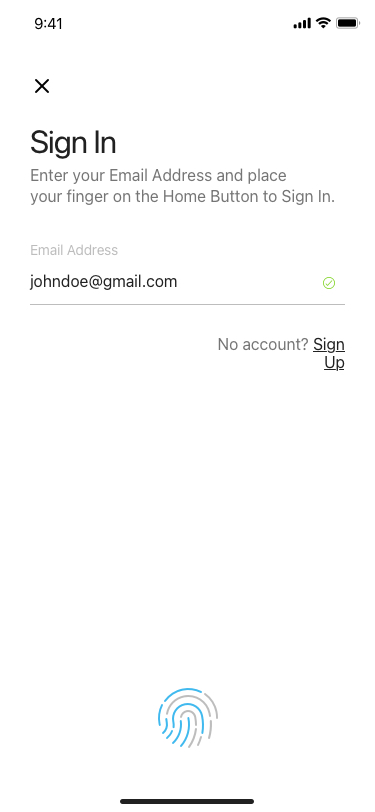
Text in this UI design:
No account? Sign Up
Enter your Email Address and placeyour finger on the Home Button to Sign In.
Sign In